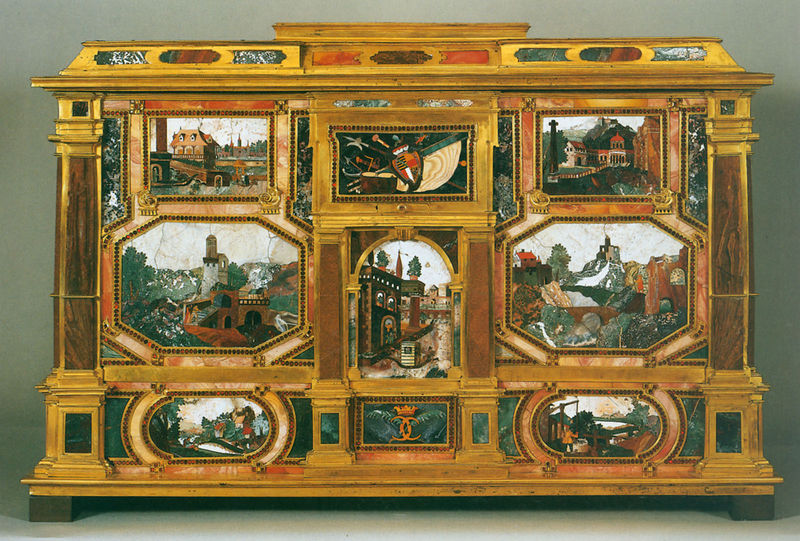
Titel: Kabinettschrank; Wappen und Monogramm des Fürsten Karl I. von Liechtenstein
Künstler: Prager Castrucci-Werkstatt
Institution: Vaduz, Fürstliche Sammlung Liechtenstein
Schlagwörter: berg, gemälde, grün, landschaft, stadt, holz, szene, haus, rot, weg, historie, rahmen, bild, brücke, gold, reich, krone, turm, bilder, ort, fahne, verzierung, foto, truhe, deckel, burg, rechteck, einlegearbeit, intarsie, intarsien, wappen, sarg, gefasst, szenen, email, schrein, viereck, lade, motive, fragmente, bebäude, retabel, rat, galgen, ratskasten, landscha